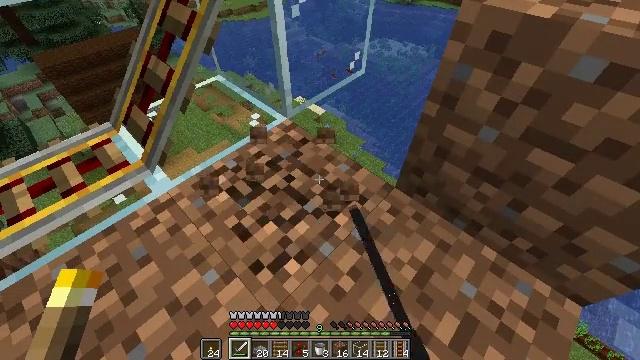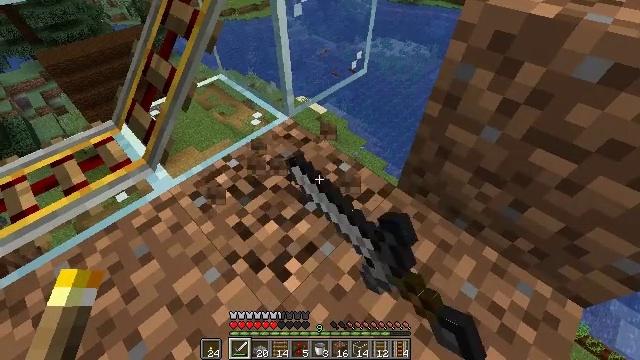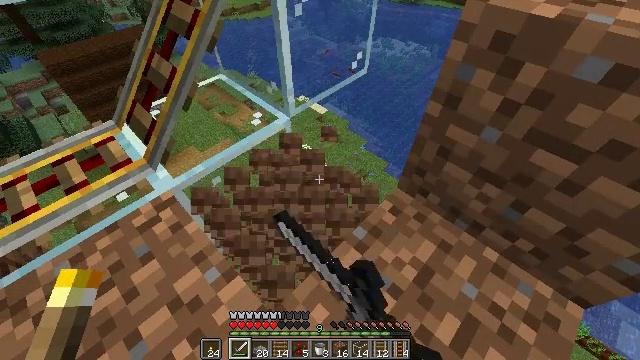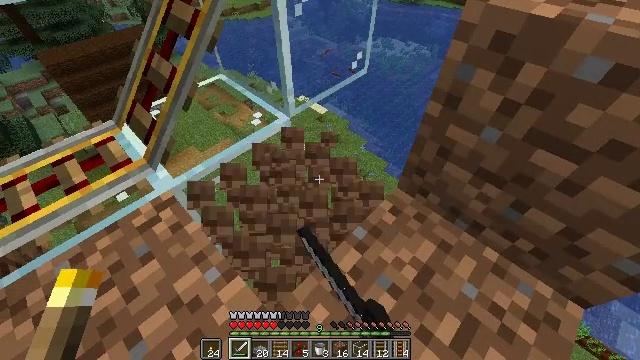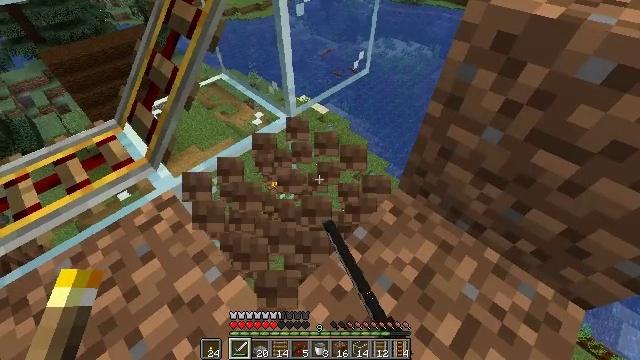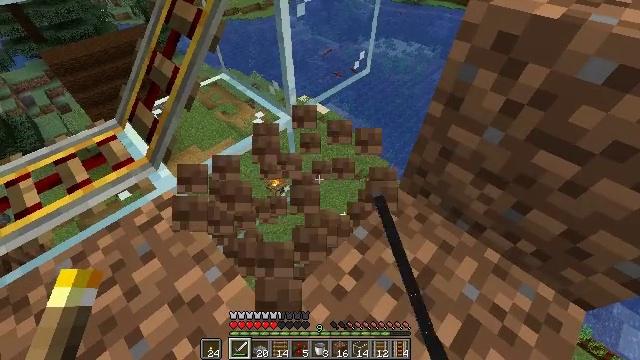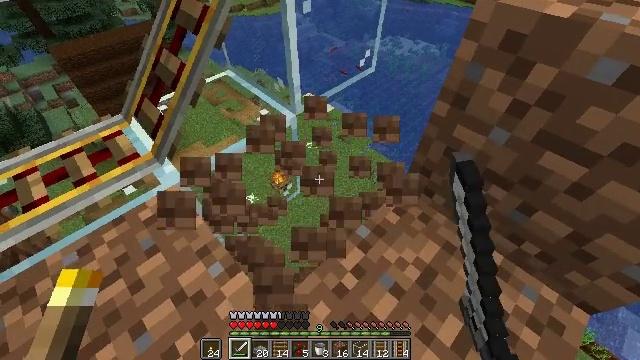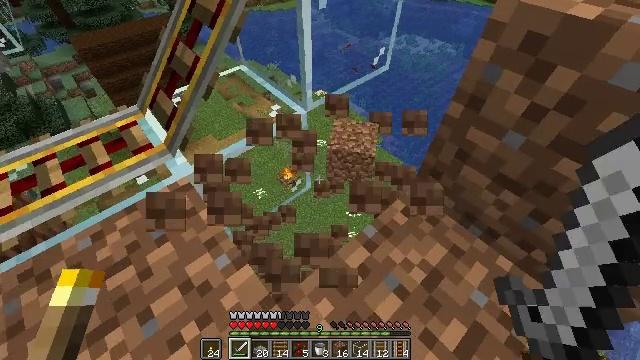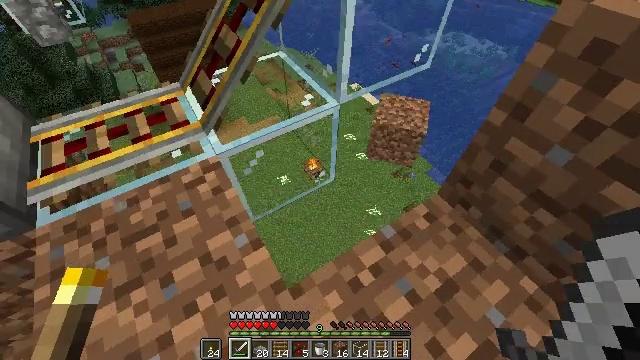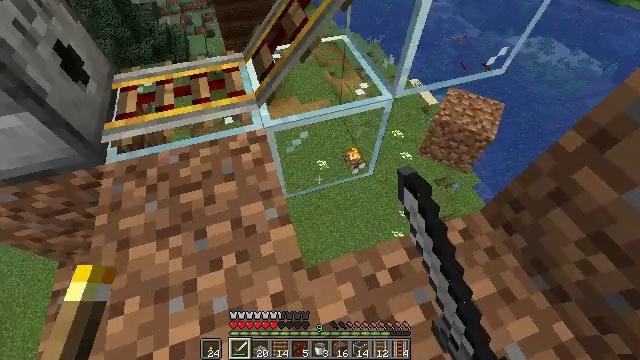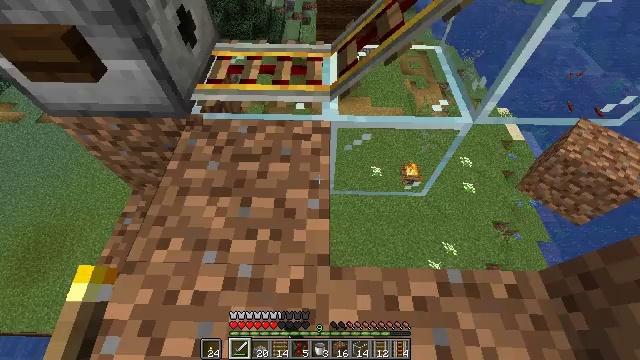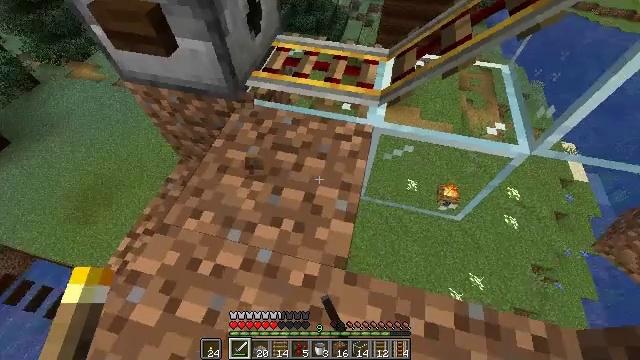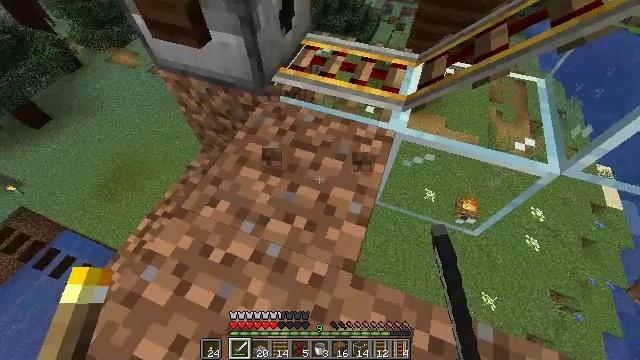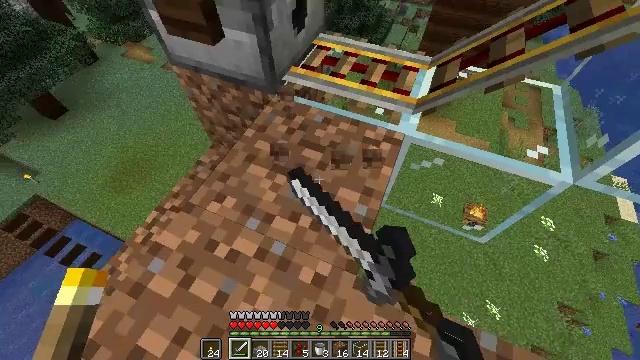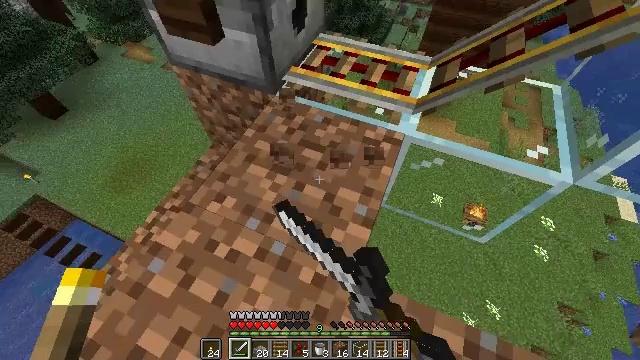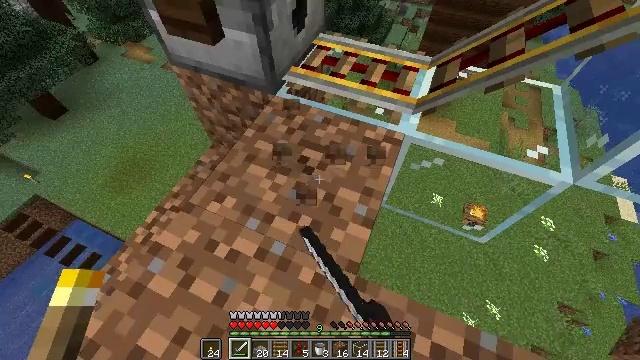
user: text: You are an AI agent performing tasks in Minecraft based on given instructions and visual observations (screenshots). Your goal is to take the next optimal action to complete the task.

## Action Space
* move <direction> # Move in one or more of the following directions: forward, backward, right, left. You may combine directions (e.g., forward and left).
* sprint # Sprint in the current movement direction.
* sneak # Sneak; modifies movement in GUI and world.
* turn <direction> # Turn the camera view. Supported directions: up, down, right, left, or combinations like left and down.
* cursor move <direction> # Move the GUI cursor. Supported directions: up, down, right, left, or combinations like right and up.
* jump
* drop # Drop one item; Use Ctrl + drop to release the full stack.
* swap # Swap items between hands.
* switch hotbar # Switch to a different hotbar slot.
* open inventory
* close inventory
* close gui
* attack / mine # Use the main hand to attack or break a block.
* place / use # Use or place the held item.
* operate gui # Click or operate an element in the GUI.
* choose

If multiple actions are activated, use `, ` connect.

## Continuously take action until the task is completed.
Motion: motion action
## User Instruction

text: Collect dirt by holding left button.
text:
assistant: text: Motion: sneak, attack / mine
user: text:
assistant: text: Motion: sneak, attack / mine
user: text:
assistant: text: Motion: sneak, attack / mine
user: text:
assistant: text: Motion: sneak, attack / mine
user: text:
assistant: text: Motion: sneak, attack / mine
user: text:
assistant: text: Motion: sneak, turn left, attack / mine
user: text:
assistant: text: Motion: sneak, turn left, attack / mine
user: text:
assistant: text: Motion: sneak, turn left and down, attack / mine
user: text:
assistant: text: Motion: sneak, turn left and down, attack / mine
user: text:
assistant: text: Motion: sneak, turn left, attack / mine
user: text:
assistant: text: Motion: sneak, turn left, attack / mine
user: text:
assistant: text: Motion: sneak, turn left, attack / mine
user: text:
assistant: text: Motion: sneak, turn left, attack / mine
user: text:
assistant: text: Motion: sneak, attack / mine
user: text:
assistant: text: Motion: sneak, attack / mine
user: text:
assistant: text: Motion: sneak, attack / mine
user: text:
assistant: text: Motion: sneak, attack / mine
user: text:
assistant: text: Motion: sneak, attack / mine
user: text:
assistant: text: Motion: sneak, attack / mine
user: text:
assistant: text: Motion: sneak, attack / mine
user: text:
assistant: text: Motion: sneak, attack / mine
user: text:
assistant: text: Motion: sneak, attack / mine
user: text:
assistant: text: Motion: sneak, attack / mine
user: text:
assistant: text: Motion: sneak, attack / mine
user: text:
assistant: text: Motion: sneak, attack / mine
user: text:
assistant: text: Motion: sneak, attack / mine
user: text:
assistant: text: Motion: sneak, attack / mine
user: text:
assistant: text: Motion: sneak, attack / mine
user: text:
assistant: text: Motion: sneak, attack / mine
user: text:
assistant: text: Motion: sneak, attack / mine